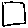
Label: square